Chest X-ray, PA view. Patient: 57 years old, sex M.
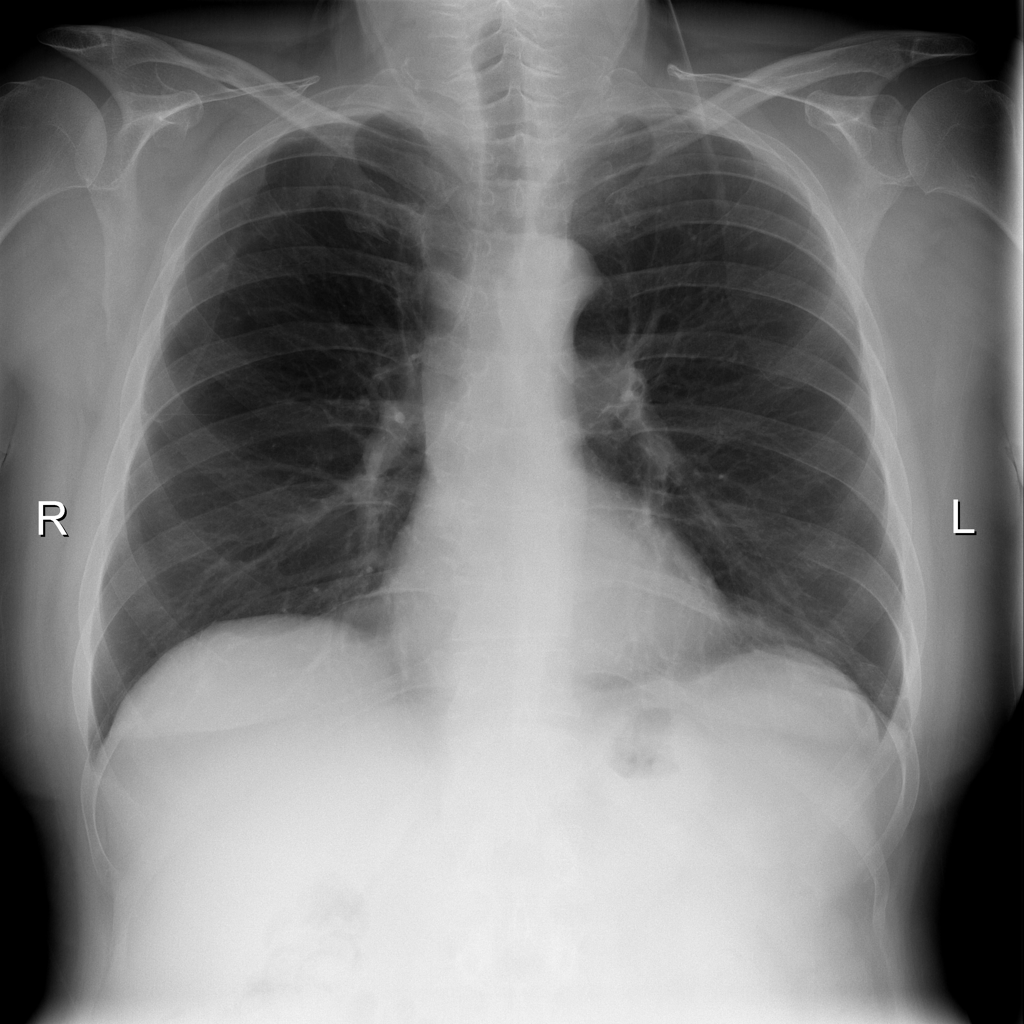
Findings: No Finding